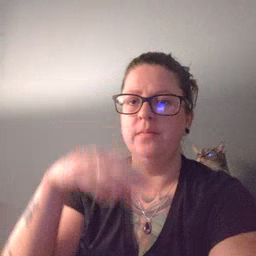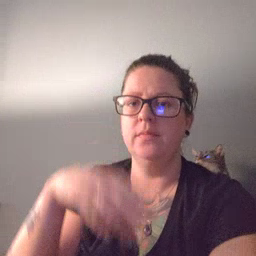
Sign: boy